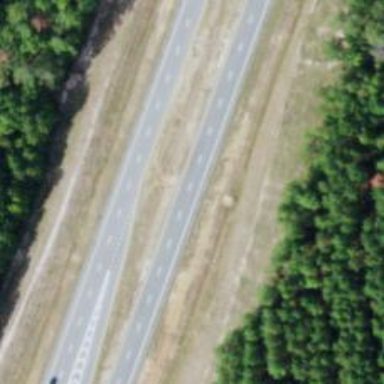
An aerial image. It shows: Asphalt trunk highway classified as expressway.